Interaction volume radius: 10 \u00c5
Interaction volume height: 30 \u00c5
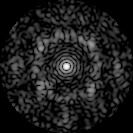
Disorder parameter: 0.6906